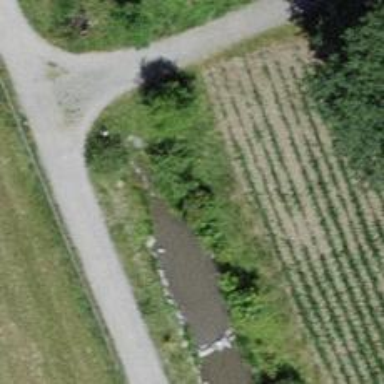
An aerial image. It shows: Culvert tunnel under ditch.